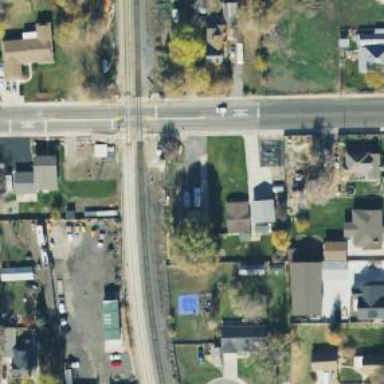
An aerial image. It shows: Railway crossing.